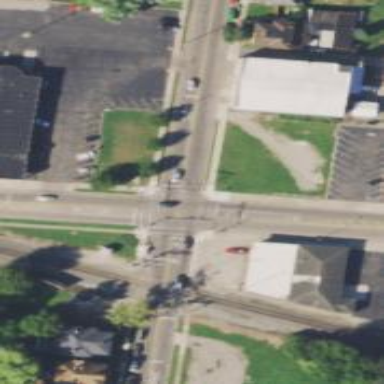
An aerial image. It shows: Uncontrolled road crossing with lines marking the way.